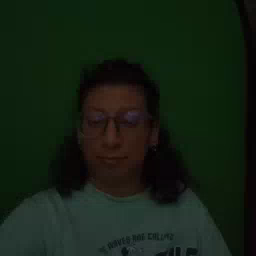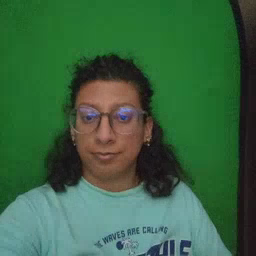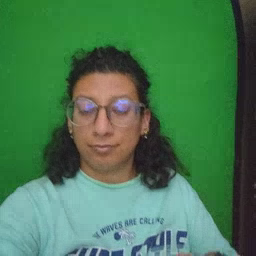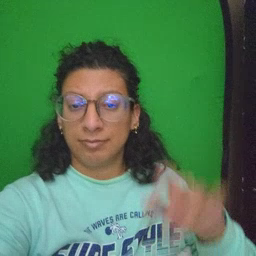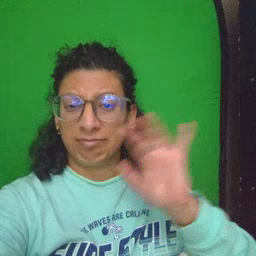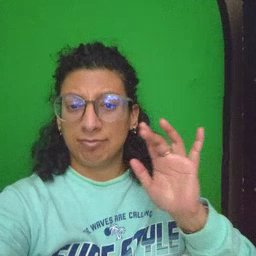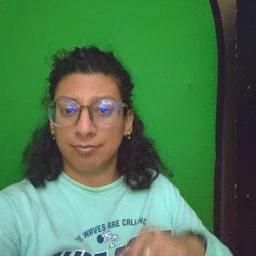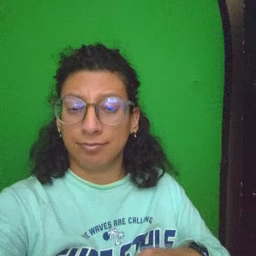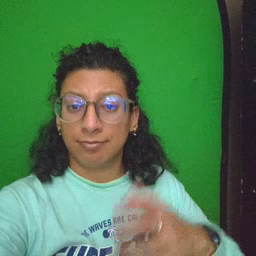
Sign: yucky